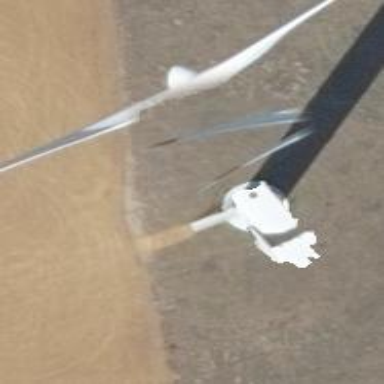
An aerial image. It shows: Wind turbine generating power.